Question:
I'm looking to understand the "best" way to transition to UITabBarController D (the main interface in my application) from either A or B - conditionally going through C.
Meaning I'd like all of the following to be valid.
'''
A -> C -> D
A -> B -> C -> D
A -> B -> D
A -> D
'''
C is a modal dialog which basically asks the user for a piece of missing information if they don't have it set in their profile.
I've tried:
1. Using a triggered modal segue from D -> C in the viewDidLoad function of D: ([self performSegueWithIdentifier:@"ShowNumberDialog" sender:self];)
2. Programatically displaying C as a modal on D in the viewDidLoad function: (void)viewDidLoad
{
[super viewDidLoad];
NSString *deviceNumber = [[UserModel sharedSingleton] deviceNumber];
if ([deviceNumber isEqual:[NSNull null]]) {
UIStoryboard *storyboard = [UIStoryboard storyboardWithName:@"MainStoryboard" bundle:nil];
UIViewController *vc = [storyboard instantiateViewControllerWithIdentifier:@"NumberDialog"];
[vc setModalPresentationStyle:UIModalPresentationFullScreen];
NSLog(@"Showing device number dialog");
[self presentModalViewController:vc animated:NO];
}
}
Neither of these, plus uncountably other "hacky" attempts I've made seem to be working. So I assume I'm not understanding something fundamental about the way I'm supposed to do this. Can someone please recommend a better way?
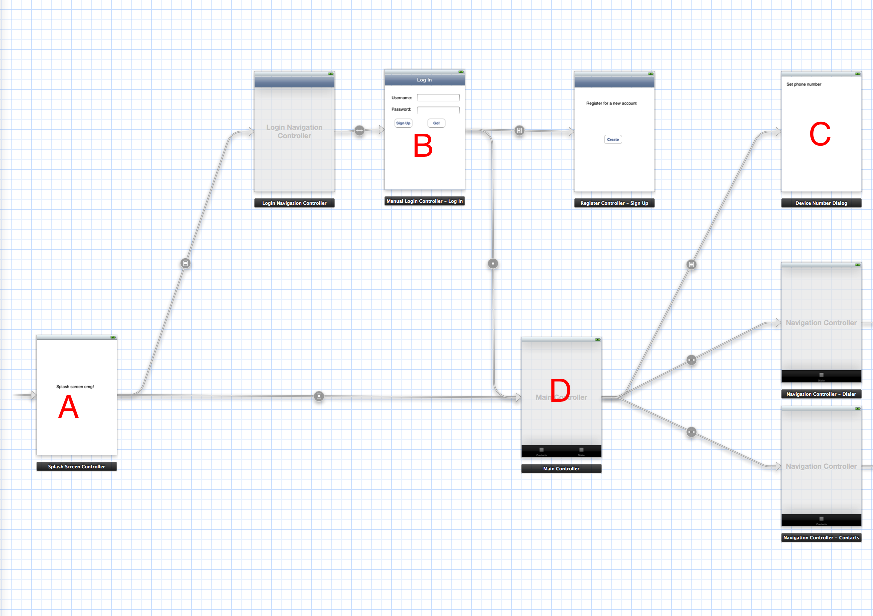
Answer: Try moving the code you have in 'ViewDidLoad' to 'ViewDidAppear:(BOOL)animated'. What may be happening is that you are trying to push a modal dialog into the program while the transition to Tab Page D is still occurring which means the application disregards your request to open the modal dialog C as it continues to load D. 'ViewDidAppear:(BOOL)animated' is called when your view is finally visible to the user and fully loaded.